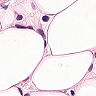
Metastatic tissue present: yes